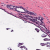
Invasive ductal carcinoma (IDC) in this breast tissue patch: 0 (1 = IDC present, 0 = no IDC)